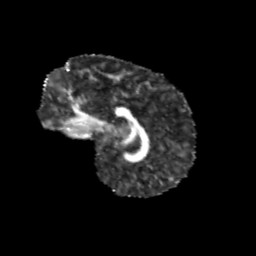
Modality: FA
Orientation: sagittal
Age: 9
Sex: male
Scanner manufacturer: siemens
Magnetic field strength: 3 T
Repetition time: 3.8 s
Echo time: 0.07 s